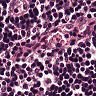
Metastatic tissue present: no